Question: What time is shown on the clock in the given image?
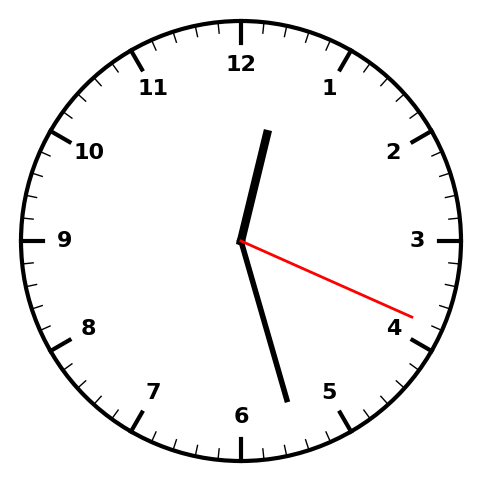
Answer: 12:27:19